Question: I'm working on android mobile app.(I'm new to this field )
I'm having trouble in creating listing screen with image, (as in image) any help would be appreciated. Thanks in advance
Below is my code
'''
<ImageView
android:id="@+id/img"
android:layout_width="wrap_content"
android:layout_height="match_parent"
android:layout_alignParentLeft="true"/>
<TextView
android:id="@+id/name"
android:layout_width="wrap_content"
android:layout_height="wrap_content"
android:layout_alignTop="@+id/img"
android:layout_toRightOf="@+id/img"
android:textStyle="bold" />
<TextView
android:id="@+id/dist"
android:layout_width="wrap_content"
android:layout_height="wrap_content"
android:layout_below="@id/name"
android:layout_gravity="center"
android:layout_marginTop="2dip"
android:layout_toRightOf="@id/img"
android:gravity="right"
android:textSize="8dp"
android:textStyle="italic" />
'''
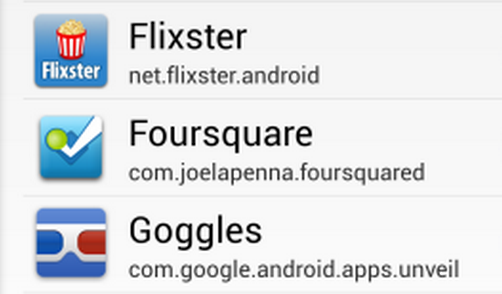
Answer: Actually there is a lot going on so I recommend you to check this tutorial <URL>